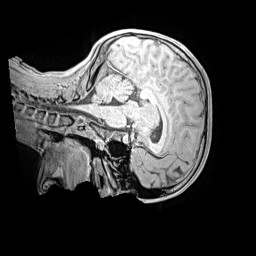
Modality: MP2RAGE
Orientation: sagittal
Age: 11
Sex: female
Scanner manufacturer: siemens
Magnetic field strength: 3 T
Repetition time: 4 s
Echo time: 0.00299 s